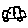
Label: car